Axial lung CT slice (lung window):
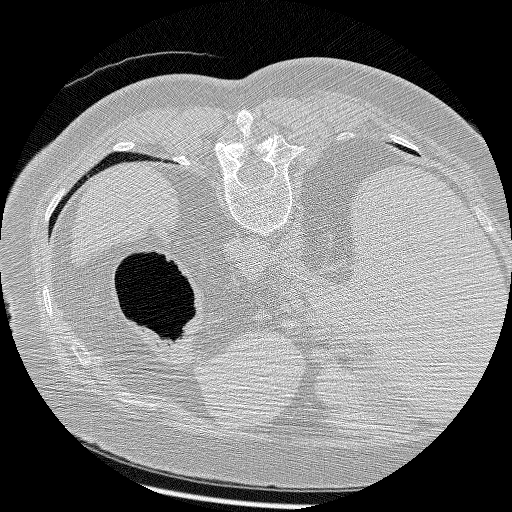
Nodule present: no